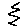
Label: zigzag